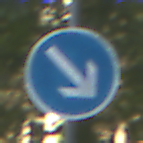
Verkehrszeichen: VorgeschriebeneVorbeifahrtRechts
Umgebung: Outdoor, Nature
Tageszeit: MorningAfternoon
Wetter: Clear
Licht: Natural
Jahreszeit: NotSpecified
Kontrast: LowContrast